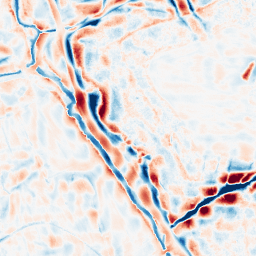
Category: wavelet
Decomposition family: wavelet_biorthogonal
Decomposition parameters: wavelet: bior4.4
level: 4
Upsampling method: sinc_blackman
Upsampling parameters: scale: 4
kernel_size: 16
Upsampling scale: 4